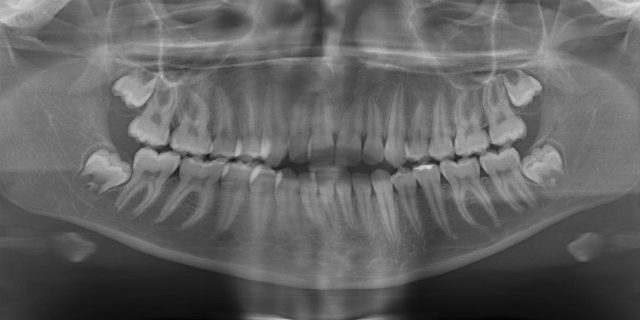
adult